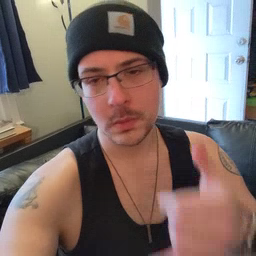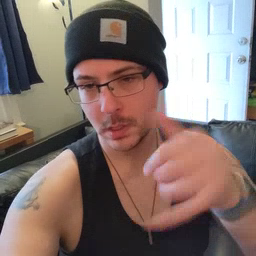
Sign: cowboy